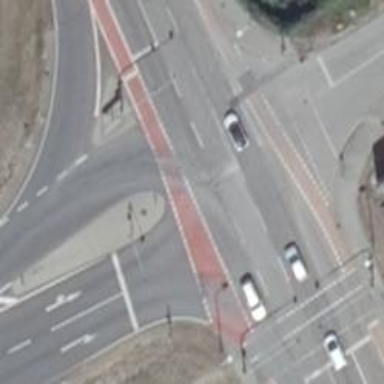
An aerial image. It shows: Road with traffic signals.